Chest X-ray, PA view. Patient: 56 years old, sex F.
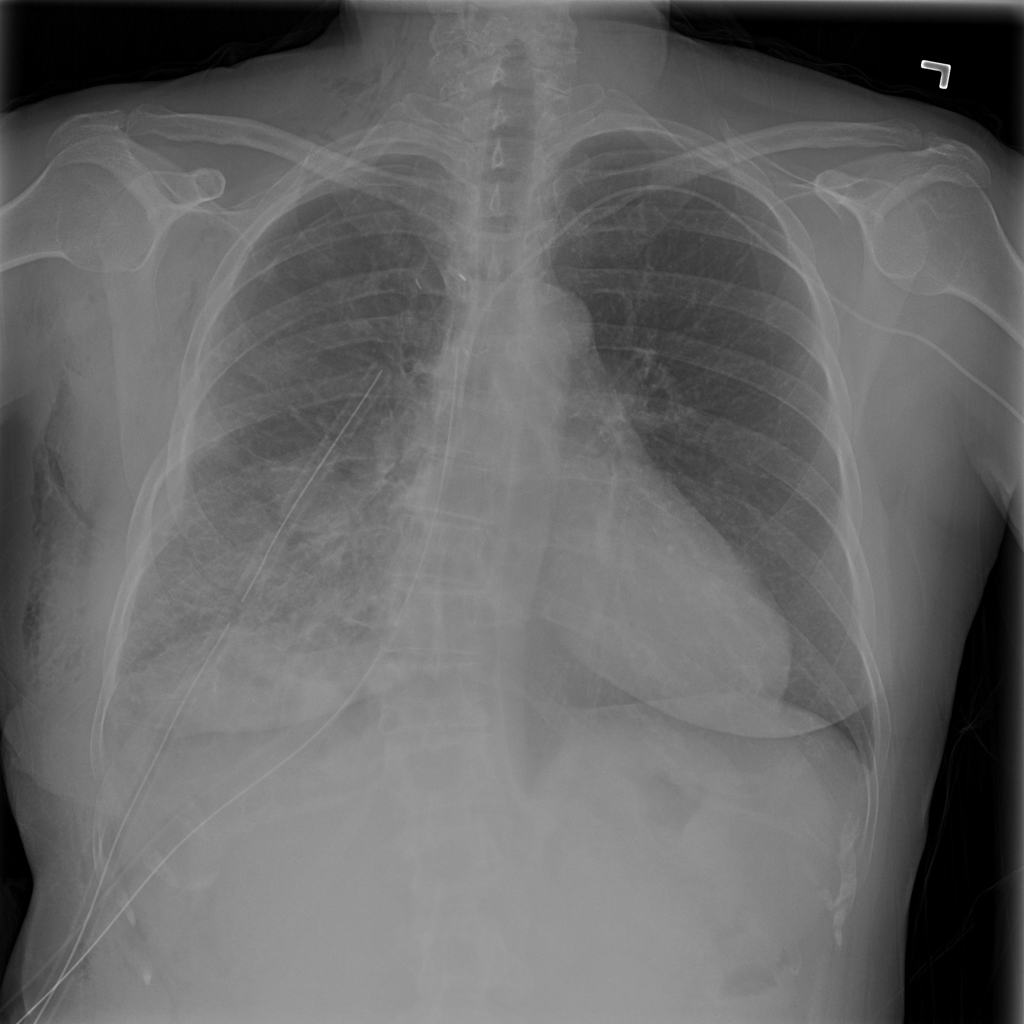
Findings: Pneumothorax